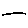
Label: line